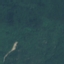
Land use / land cover: Forest